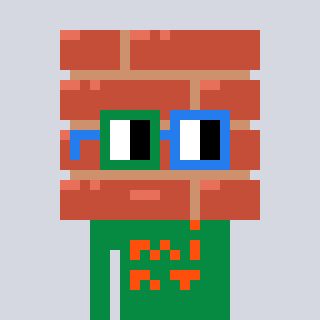
a pixel art character with square green and blue glasses, a wall-shaped head and a green-colored body on a cool background